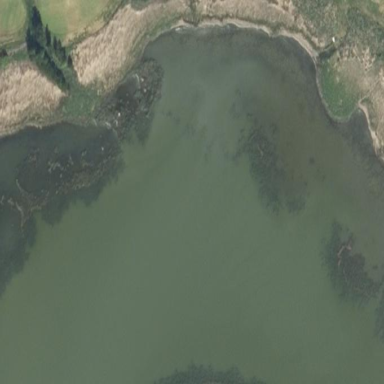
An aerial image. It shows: Wetland area dominated by reedbeds.